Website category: game
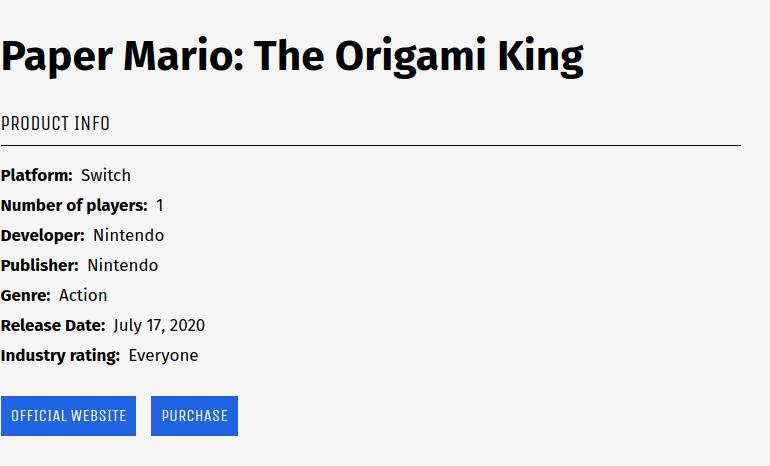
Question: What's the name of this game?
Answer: Paper Mario: The Origami King

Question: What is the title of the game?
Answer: Paper Mario: The Origami King

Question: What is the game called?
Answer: Paper Mario: The Origami King

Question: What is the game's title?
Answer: Paper Mario: The Origami King

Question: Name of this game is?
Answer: Paper Mario: The Origami King

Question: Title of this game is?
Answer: Paper Mario: The Origami King

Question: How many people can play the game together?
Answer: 1

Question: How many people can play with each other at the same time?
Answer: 1

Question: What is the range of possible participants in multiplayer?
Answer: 1

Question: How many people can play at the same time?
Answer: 1

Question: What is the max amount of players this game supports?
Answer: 1

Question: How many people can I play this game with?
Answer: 1

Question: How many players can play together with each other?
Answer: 1

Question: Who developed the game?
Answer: Nintendo

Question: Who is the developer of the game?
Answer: Nintendo

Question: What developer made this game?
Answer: Nintendo

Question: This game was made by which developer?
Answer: Nintendo

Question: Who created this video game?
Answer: Nintendo

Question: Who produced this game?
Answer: Nintendo

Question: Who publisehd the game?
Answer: Nintendo

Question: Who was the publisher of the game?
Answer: Nintendo

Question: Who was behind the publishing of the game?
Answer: Nintendo

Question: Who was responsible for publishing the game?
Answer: Nintendo

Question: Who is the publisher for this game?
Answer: Nintendo

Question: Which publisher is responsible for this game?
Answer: Nintendo

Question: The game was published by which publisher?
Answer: Nintendo

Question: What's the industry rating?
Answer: Everyone

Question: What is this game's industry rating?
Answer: Everyone

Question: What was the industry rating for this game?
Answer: Everyone

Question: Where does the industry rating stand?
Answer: Everyone

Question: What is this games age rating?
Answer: Everyone

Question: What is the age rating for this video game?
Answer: Everyone

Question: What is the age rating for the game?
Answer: Everyone

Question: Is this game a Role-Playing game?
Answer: no

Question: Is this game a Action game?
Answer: yes

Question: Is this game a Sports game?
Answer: no

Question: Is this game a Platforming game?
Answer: no

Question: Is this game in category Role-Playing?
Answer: no

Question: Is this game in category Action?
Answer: yes

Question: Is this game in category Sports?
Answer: no

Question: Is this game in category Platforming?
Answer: no

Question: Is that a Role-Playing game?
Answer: no

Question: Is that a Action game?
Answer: yes

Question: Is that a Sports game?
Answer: no

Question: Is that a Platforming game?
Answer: no

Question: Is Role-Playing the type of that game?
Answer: no

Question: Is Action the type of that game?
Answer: yes

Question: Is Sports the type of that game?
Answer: no

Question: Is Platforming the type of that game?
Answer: no

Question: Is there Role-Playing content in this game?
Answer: no

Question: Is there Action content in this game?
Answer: yes

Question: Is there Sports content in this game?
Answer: no

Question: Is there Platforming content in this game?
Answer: no

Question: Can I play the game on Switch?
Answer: yes

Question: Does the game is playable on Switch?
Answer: yes

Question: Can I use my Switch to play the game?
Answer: yes

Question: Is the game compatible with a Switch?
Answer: yes